【题型】解答题　【知识点】立体几何　【难度】easy
如图，在正三棱柱$ABC-A_1B_1C_1$中，已知$AB=AA_1=2$，$D$、$E$分别是$AB$、$A_1B_1$
的中点.

\noindent (1) 求正三棱柱$ABC-A_1B_1C_1$
的表面积；

\noindent (2) 求证：平面$CDB_1 \perp$平面$ABB_1A_1$
；

\noindent (3) 求证：直线$AC_1 \parallel$平面$CDB_1$
.
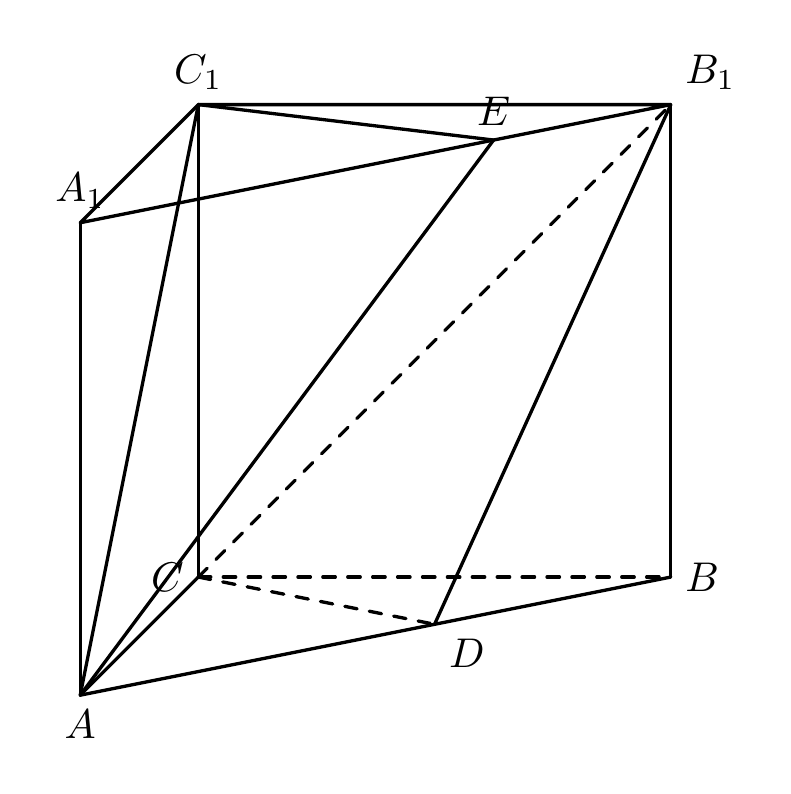
【解答】
【答案】(1)$12+2\sqrt{3}$ \\
(2) 证明见解析
\\
(3) 证明见解析

\vspace{0.3cm}

\noindent
 【知识点】棱柱表面积的有关计算、证明面面垂直、证明线面平行

\vspace{0.3cm}

\noindent 【分析】（1）根据多面体表面积的求法求解. \\
（2）证明出线面垂直，从而证明面面垂直；
\\
（3）证明出
$DF \parallel AC_1$
，从而证明出线面平行.

\vspace{0.3cm}

\noindent 【详解】（1）正三棱柱的侧面积为：$S_1 = 6 \times 2 = 12$，底面积$S_2 = 2 \times \frac{\sqrt{3}}{4} \times 2^2 = 2\sqrt{3}$. \\
所以正三棱柱的表面积为：
$S_1 + S_2 = 12 + 2\sqrt{3}$
.

\vspace{0.3cm}

\noindent
 （2）如图：

\noindent 因为$\triangle ABC$为等边三角形，$D$为$AB$的中点，故$CD \perp AB$，\\
又三棱柱
$ABC-A_1B_1C_1$为直三棱柱，故平面$ABB_1A_1 \perp$平面$ABC$，\\
因为
$CD \subset$平面$ABC$，平面$ABB_1A_1 \cap$平面$ABC = AB$，所以$CD \perp$平面$ABB_1A_1$，\\
因为
$CD \subset$平面$CDB_1$，所以平面$CDB_1 \perp$平面$ABB_1A_1$
.

\vspace{0.3cm}

\noindent （3）连接$BC_1$，交$B_1C$与点$F$，连接$DF$. \\
因为四边形
$CBB_1C_1$为正方形，所以$F$为$BC_1$中点，\\
又
$D$为$AB$中点，所以$DF \parallel AC_1$，又$AC_1 \not\subset$平面$CDB_1$，$DF \subset$平面$CDB_1$，\\
所以
$AC_1 \parallel$平面$CDB_1$
.
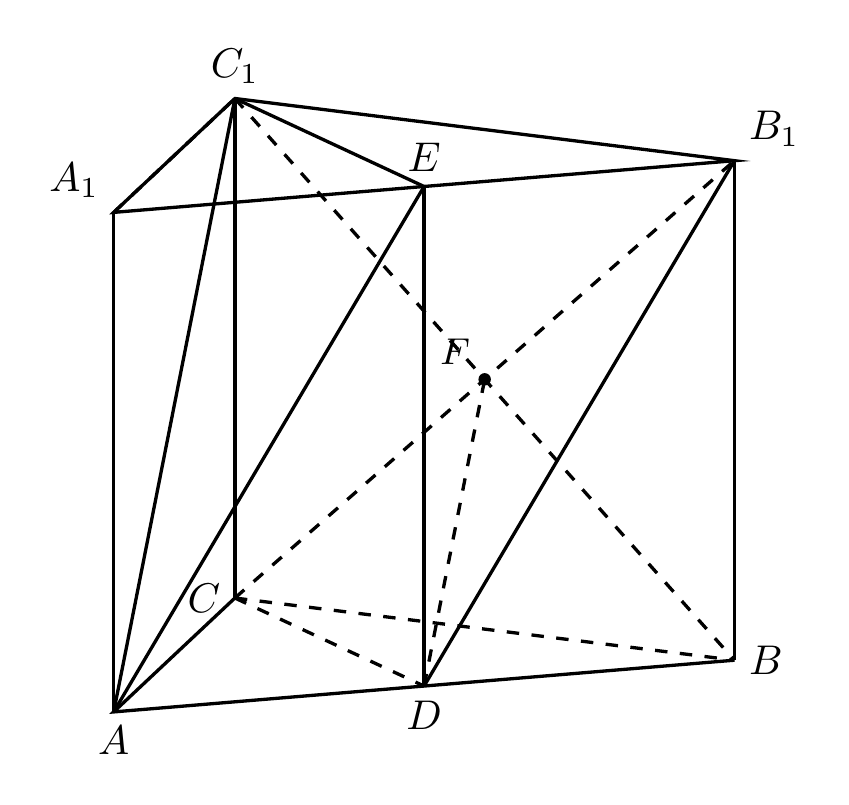